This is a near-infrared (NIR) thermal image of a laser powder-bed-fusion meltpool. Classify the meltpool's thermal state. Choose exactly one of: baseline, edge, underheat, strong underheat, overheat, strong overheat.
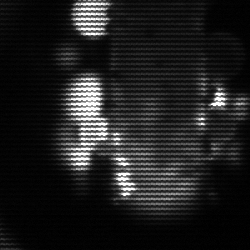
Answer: strong underheat